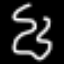
Label: squiggle